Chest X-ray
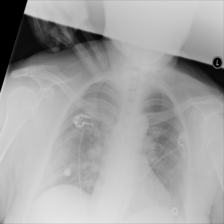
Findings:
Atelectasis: negative
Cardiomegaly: negative
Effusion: negative
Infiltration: negative
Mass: positive
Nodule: negative
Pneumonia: negative
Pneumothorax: negative
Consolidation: negative
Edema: negative
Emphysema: negative
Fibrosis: negative
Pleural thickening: negative
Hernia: negative